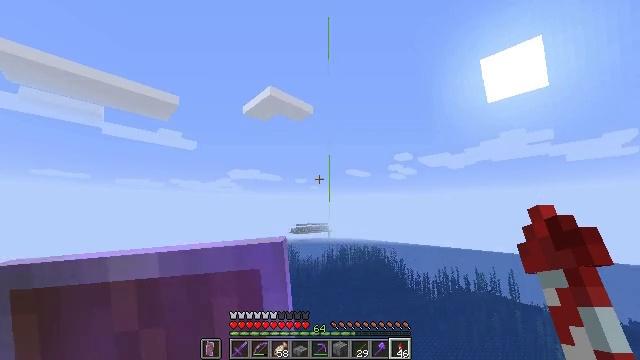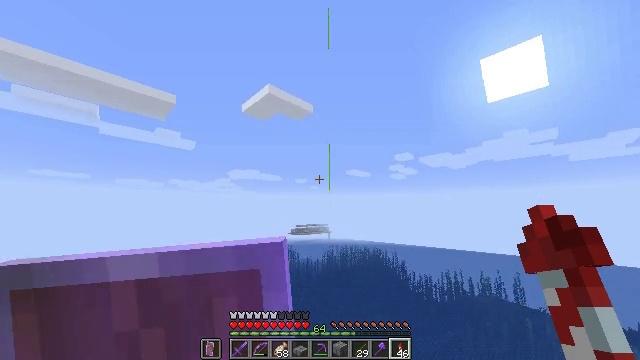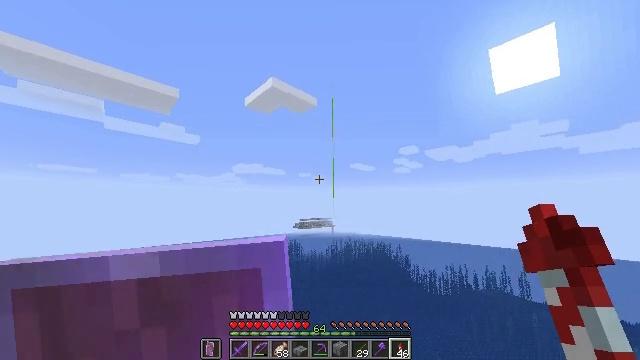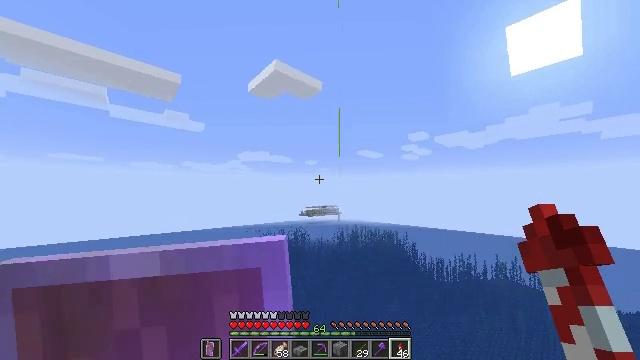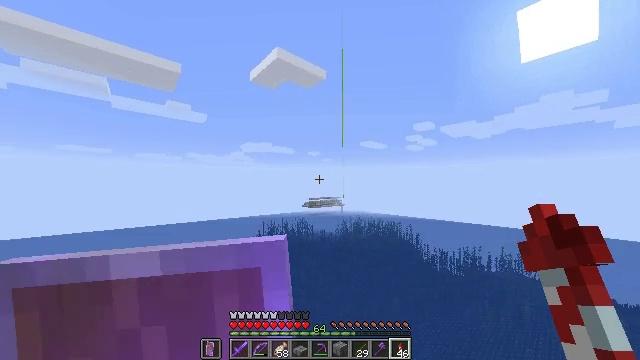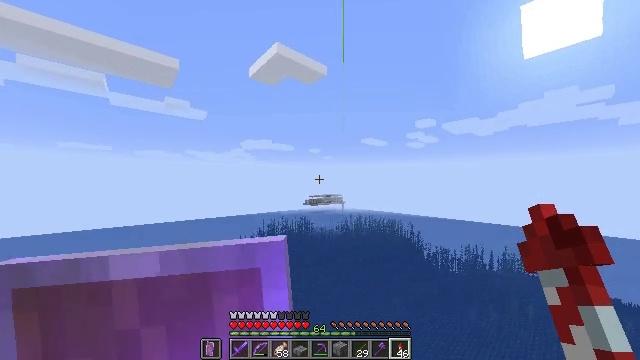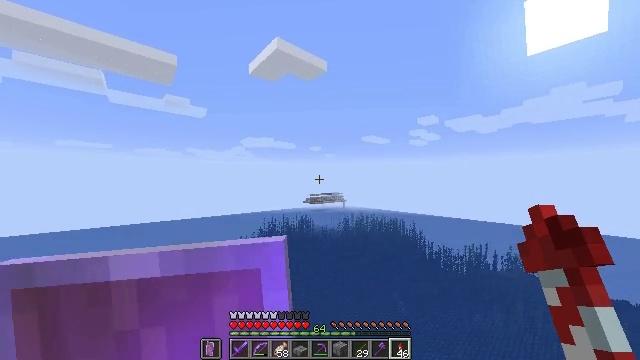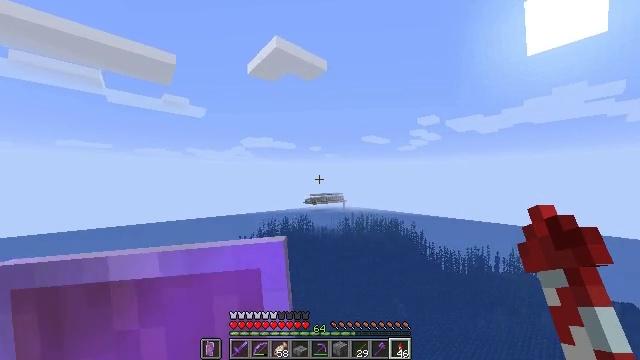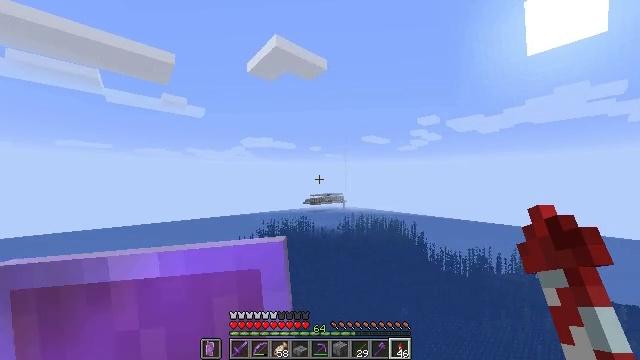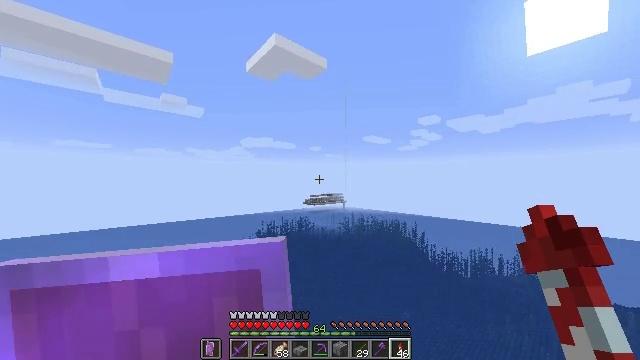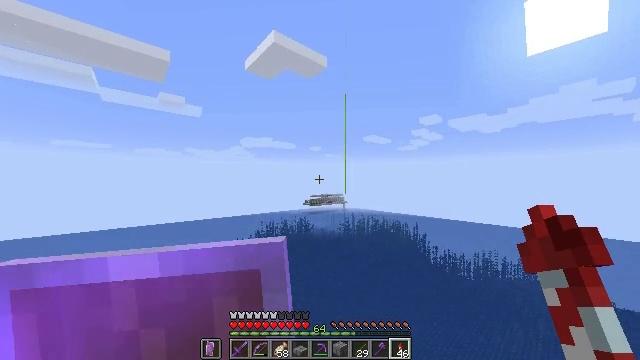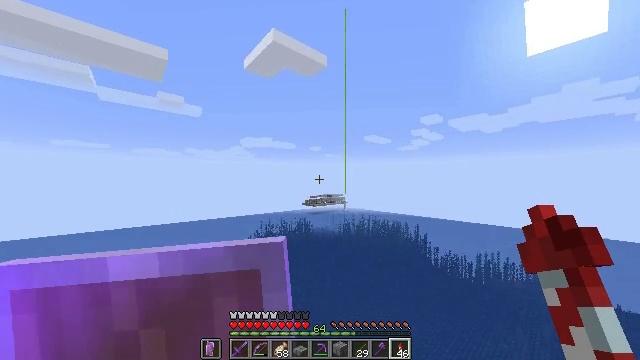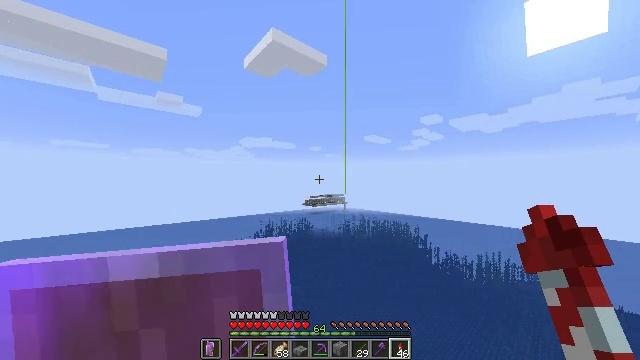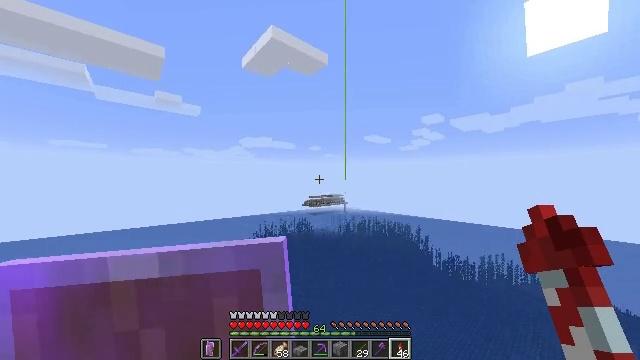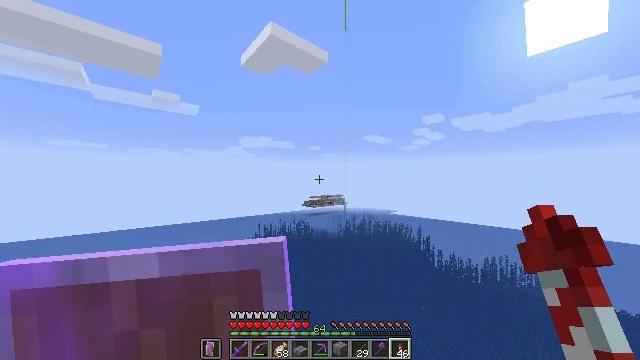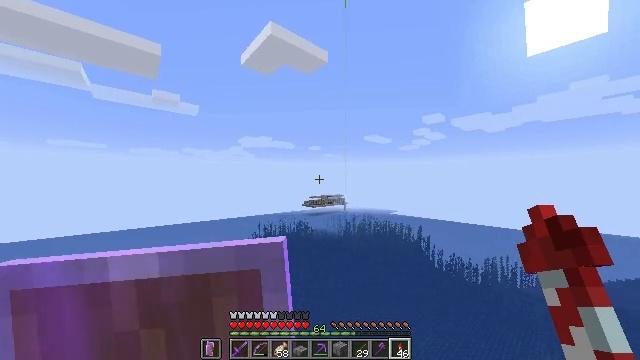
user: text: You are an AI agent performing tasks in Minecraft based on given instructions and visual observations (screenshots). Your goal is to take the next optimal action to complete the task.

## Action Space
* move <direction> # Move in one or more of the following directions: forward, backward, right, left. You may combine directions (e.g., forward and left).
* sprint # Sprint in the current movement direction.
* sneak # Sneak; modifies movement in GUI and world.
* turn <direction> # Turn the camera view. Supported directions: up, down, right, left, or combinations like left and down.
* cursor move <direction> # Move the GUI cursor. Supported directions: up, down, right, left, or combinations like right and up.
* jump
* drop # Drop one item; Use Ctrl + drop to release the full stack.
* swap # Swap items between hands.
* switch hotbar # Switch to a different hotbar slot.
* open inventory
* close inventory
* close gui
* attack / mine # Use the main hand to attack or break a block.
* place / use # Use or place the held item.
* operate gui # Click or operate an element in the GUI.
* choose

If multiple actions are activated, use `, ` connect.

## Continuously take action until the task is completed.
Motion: motion action
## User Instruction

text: Mine the blast furnace.
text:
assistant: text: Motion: move forward, sprint
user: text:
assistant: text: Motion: move forward, sprint, turn left and down
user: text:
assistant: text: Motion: move forward, sprint, turn left and down
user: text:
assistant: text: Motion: move forward, sprint, turn down
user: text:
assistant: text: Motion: move forward, sprint
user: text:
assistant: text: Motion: move forward, sprint
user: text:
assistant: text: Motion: move forward, sprint
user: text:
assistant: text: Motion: move forward, sprint
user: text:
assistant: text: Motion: move forward, sprint
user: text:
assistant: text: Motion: move forward, sprint
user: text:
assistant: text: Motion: move forward, sprint
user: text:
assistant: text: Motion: move forward, sprint
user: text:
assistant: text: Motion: move forward, sprint
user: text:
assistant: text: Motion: move forward, sprint
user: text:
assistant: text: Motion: move forward, sprint
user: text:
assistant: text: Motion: move forward, sprint
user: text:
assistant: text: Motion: move forward, sprint
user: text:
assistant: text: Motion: move forward, sprint
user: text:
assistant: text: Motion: move forward, sprint
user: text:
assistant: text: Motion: move forward, sprint
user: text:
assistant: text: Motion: move forward, sprint
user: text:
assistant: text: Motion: move forward, sprint
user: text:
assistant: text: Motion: move forward, sprint
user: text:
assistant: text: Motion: move forward, sprint
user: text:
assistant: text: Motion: move forward, sprint
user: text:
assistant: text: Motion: move forward, sprint
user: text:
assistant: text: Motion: move forward, sprint
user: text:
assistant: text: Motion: move forward, sprint
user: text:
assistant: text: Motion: move forward, sprint
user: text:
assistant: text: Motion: move forward, sprint